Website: walmart
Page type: cross-sells
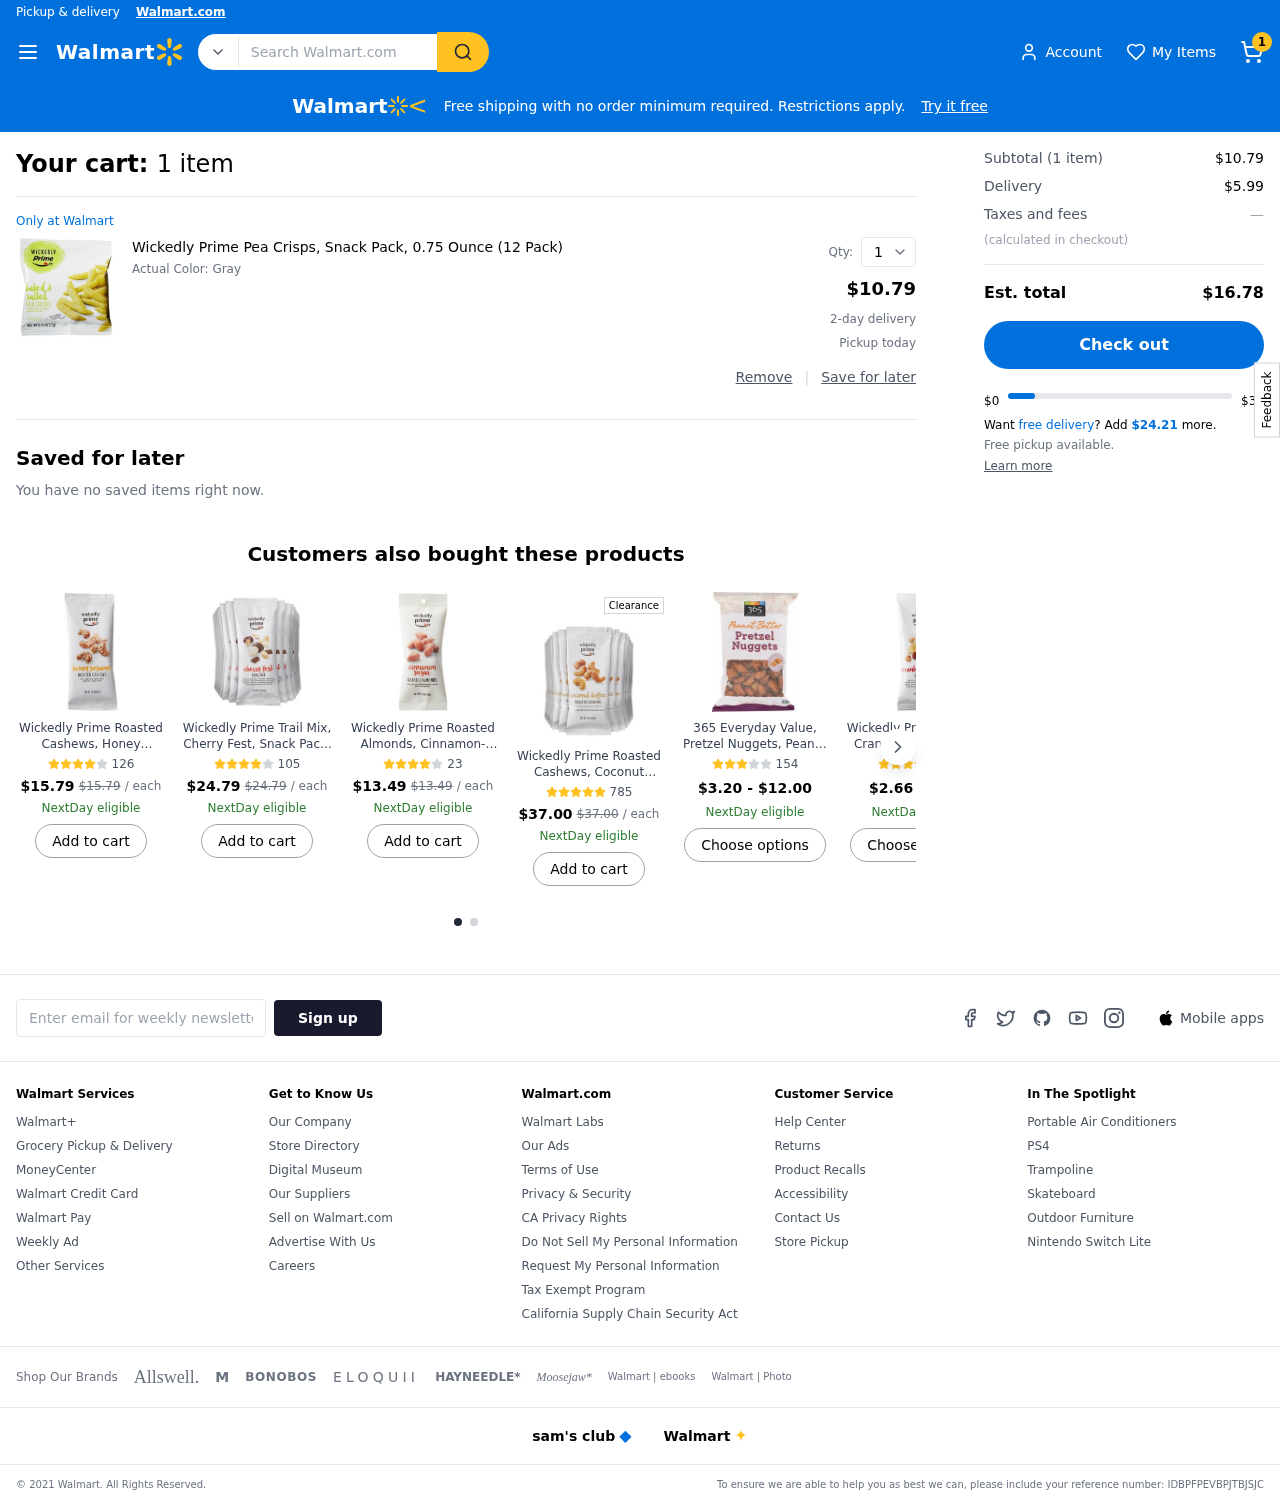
Product elements: key: PRODUCT1_NAME
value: Wickedly Prime Pea Crisps, Snack Pack, 0.75 Ounce (12 Pack)
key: PRODUCT1_PRICE
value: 10.79
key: PRODUCT1_QUANTITY
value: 1
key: PRODUCT6_PRICE
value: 4
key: PRODUCT7_PRICE
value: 2.95
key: PRODUCT2_NAME
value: Wickedly Prime Roasted Cashews, Honey Sesame, Snack Pack, 1.5 Ounce
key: PRODUCT2_NUM_RATINGS
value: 126
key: PRODUCT2_PRICE
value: $15.79
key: PRODUCT2_ORIGINAL_PRICE
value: $15.79
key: PRODUCT3_NAME
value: Wickedly Prime Trail Mix, Cherry Fest, Snack Pack, 2 Ounce (Pack of 15)
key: PRODUCT3_NUM_RATINGS
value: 105
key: PRODUCT3_PRICE
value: $24.79
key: PRODUCT3_ORIGINAL_PRICE
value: $24.79
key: PRODUCT4_NAME
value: Wickedly Prime Roasted Almonds, Cinnamon-Sugar, Snack Pack, 1.5 Ounce (Pack of 15)
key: PRODUCT4_NUM_RATINGS
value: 23
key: PRODUCT4_PRICE
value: $13.49
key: PRODUCT4_ORIGINAL_PRICE
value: $13.49
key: PRODUCT5_NAME
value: Wickedly Prime Roasted Cashews, Coconut Toffee, Snack Pack, 1.5 Ounce (Pack of 15)
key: PRODUCT5_NUM_RATINGS
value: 785
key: PRODUCT5_PRICE
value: $37.00
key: PRODUCT5_ORIGINAL_PRICE
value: $37.00
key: PRODUCT6_NAME
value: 365 Everyday Value, Pretzel Nuggets, Peanut Butter, 10 oz
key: PRODUCT6_NUM_RATINGS
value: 154
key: PRODUCT7_NAME
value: Wickedly Prime Trail Mix, Cranberry Split, Snack Pack, 2 Ounce
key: PRODUCT7_NUM_RATINGS
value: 142
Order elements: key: ORDER_NUM_ITEMS
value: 1
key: ORDER_NUM_ITEMS
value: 1 item
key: ORDER_SUBTOTAL
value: $10.79
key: ORDER_SHIPPING_COST
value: $5.99
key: ORDER_TOTAL
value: $16.78
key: ORDER_FREE_DELIVERY_REMAINING
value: $24.21
Search elements: key: HEADER_SEARCH
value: Search Walmart.com